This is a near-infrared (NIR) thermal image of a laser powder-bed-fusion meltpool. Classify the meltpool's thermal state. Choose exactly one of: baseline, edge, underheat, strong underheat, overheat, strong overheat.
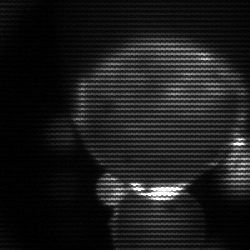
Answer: edge